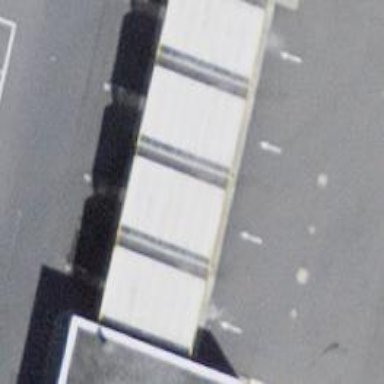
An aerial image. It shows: Car wash facility.